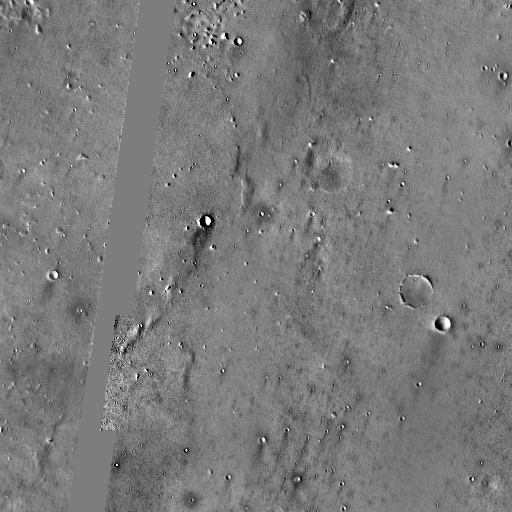
Crater classes present: Background, Other, Buried